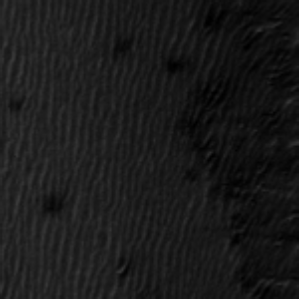
Label: frost